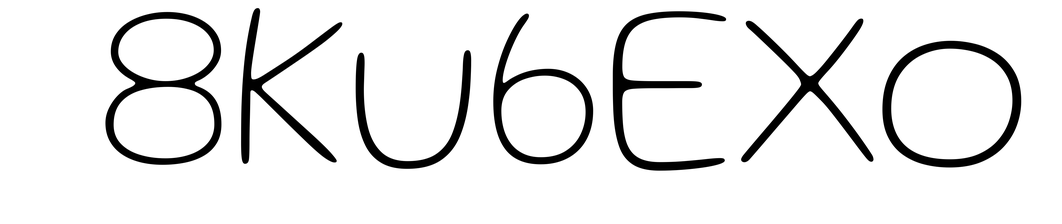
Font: Gluten_Thin